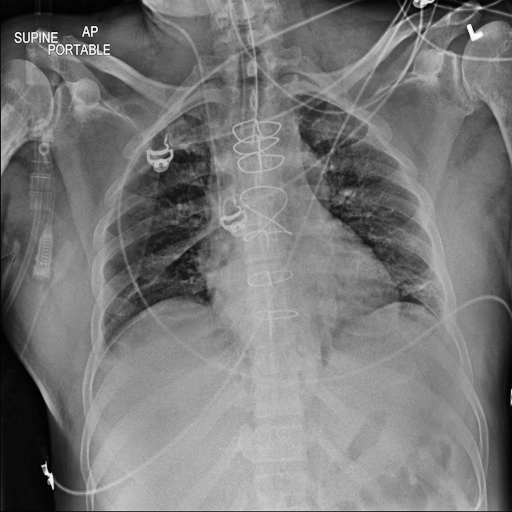
Finding: NORMAL